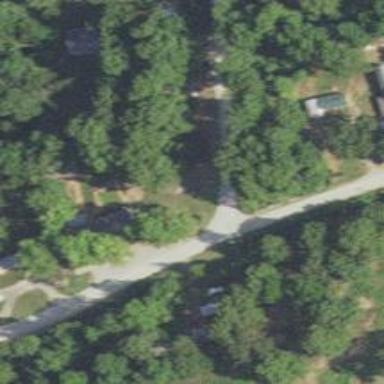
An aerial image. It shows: Residential road.